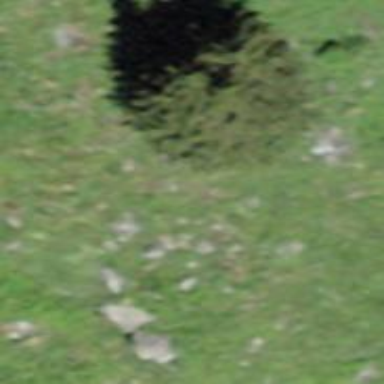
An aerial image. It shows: Needle-leaved tree in natural setting.